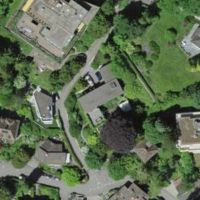
EUNIS habitat code: 55
Species observed at this site:
Hippocrepis emerus